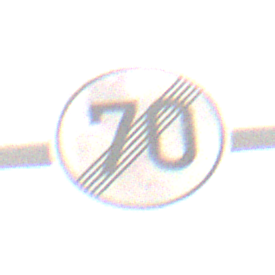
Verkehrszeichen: EndeGeschwindigkeit70
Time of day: MorningAfternoon
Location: Outdoor (Urban)
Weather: Overcast
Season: NotSpecified
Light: Natural